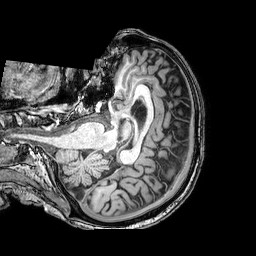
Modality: T1w
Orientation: axial
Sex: male
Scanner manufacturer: philips
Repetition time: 0.008224 s
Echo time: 0.00378 s